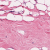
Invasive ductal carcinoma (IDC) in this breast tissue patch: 0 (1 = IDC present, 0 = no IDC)